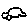
Label: car